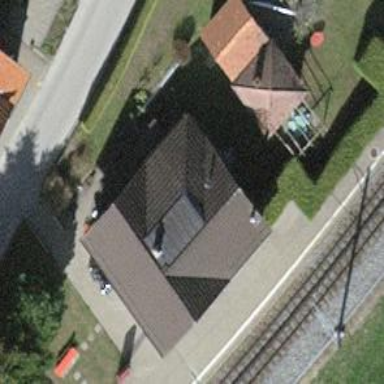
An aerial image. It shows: Public transport shelter.